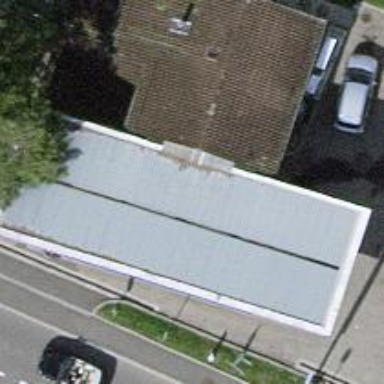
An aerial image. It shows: Fuel station.